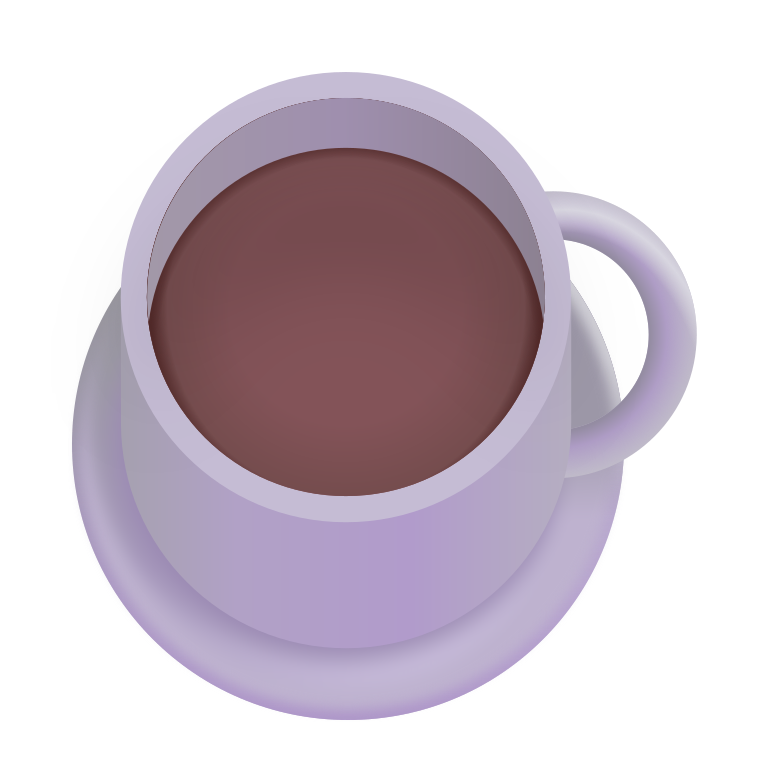
hot beverage color